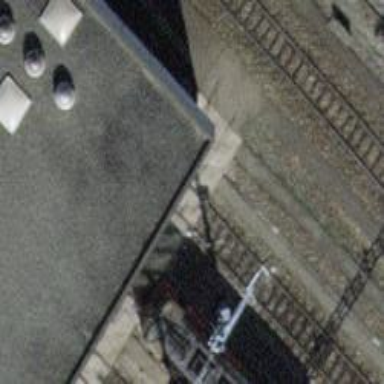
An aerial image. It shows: Rail yard with electrified contact lines for the trains.